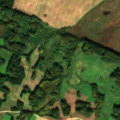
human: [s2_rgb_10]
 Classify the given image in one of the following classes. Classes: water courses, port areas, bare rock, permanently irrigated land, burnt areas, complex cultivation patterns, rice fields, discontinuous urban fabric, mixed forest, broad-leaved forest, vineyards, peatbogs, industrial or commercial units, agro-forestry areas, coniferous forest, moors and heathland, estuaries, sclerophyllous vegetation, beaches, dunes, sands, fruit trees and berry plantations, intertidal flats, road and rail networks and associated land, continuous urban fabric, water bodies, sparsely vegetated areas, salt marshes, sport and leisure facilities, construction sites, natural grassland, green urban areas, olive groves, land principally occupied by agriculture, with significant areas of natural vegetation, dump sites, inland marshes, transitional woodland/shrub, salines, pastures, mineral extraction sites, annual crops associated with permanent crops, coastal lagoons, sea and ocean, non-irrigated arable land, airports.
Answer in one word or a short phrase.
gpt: non-irrigated arable land, complex cultivation patterns, land principally occupied by agriculture, with significant areas of natural vegetation, broad-leaved forest